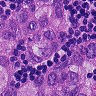
Metastatic tissue present: yes